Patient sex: F
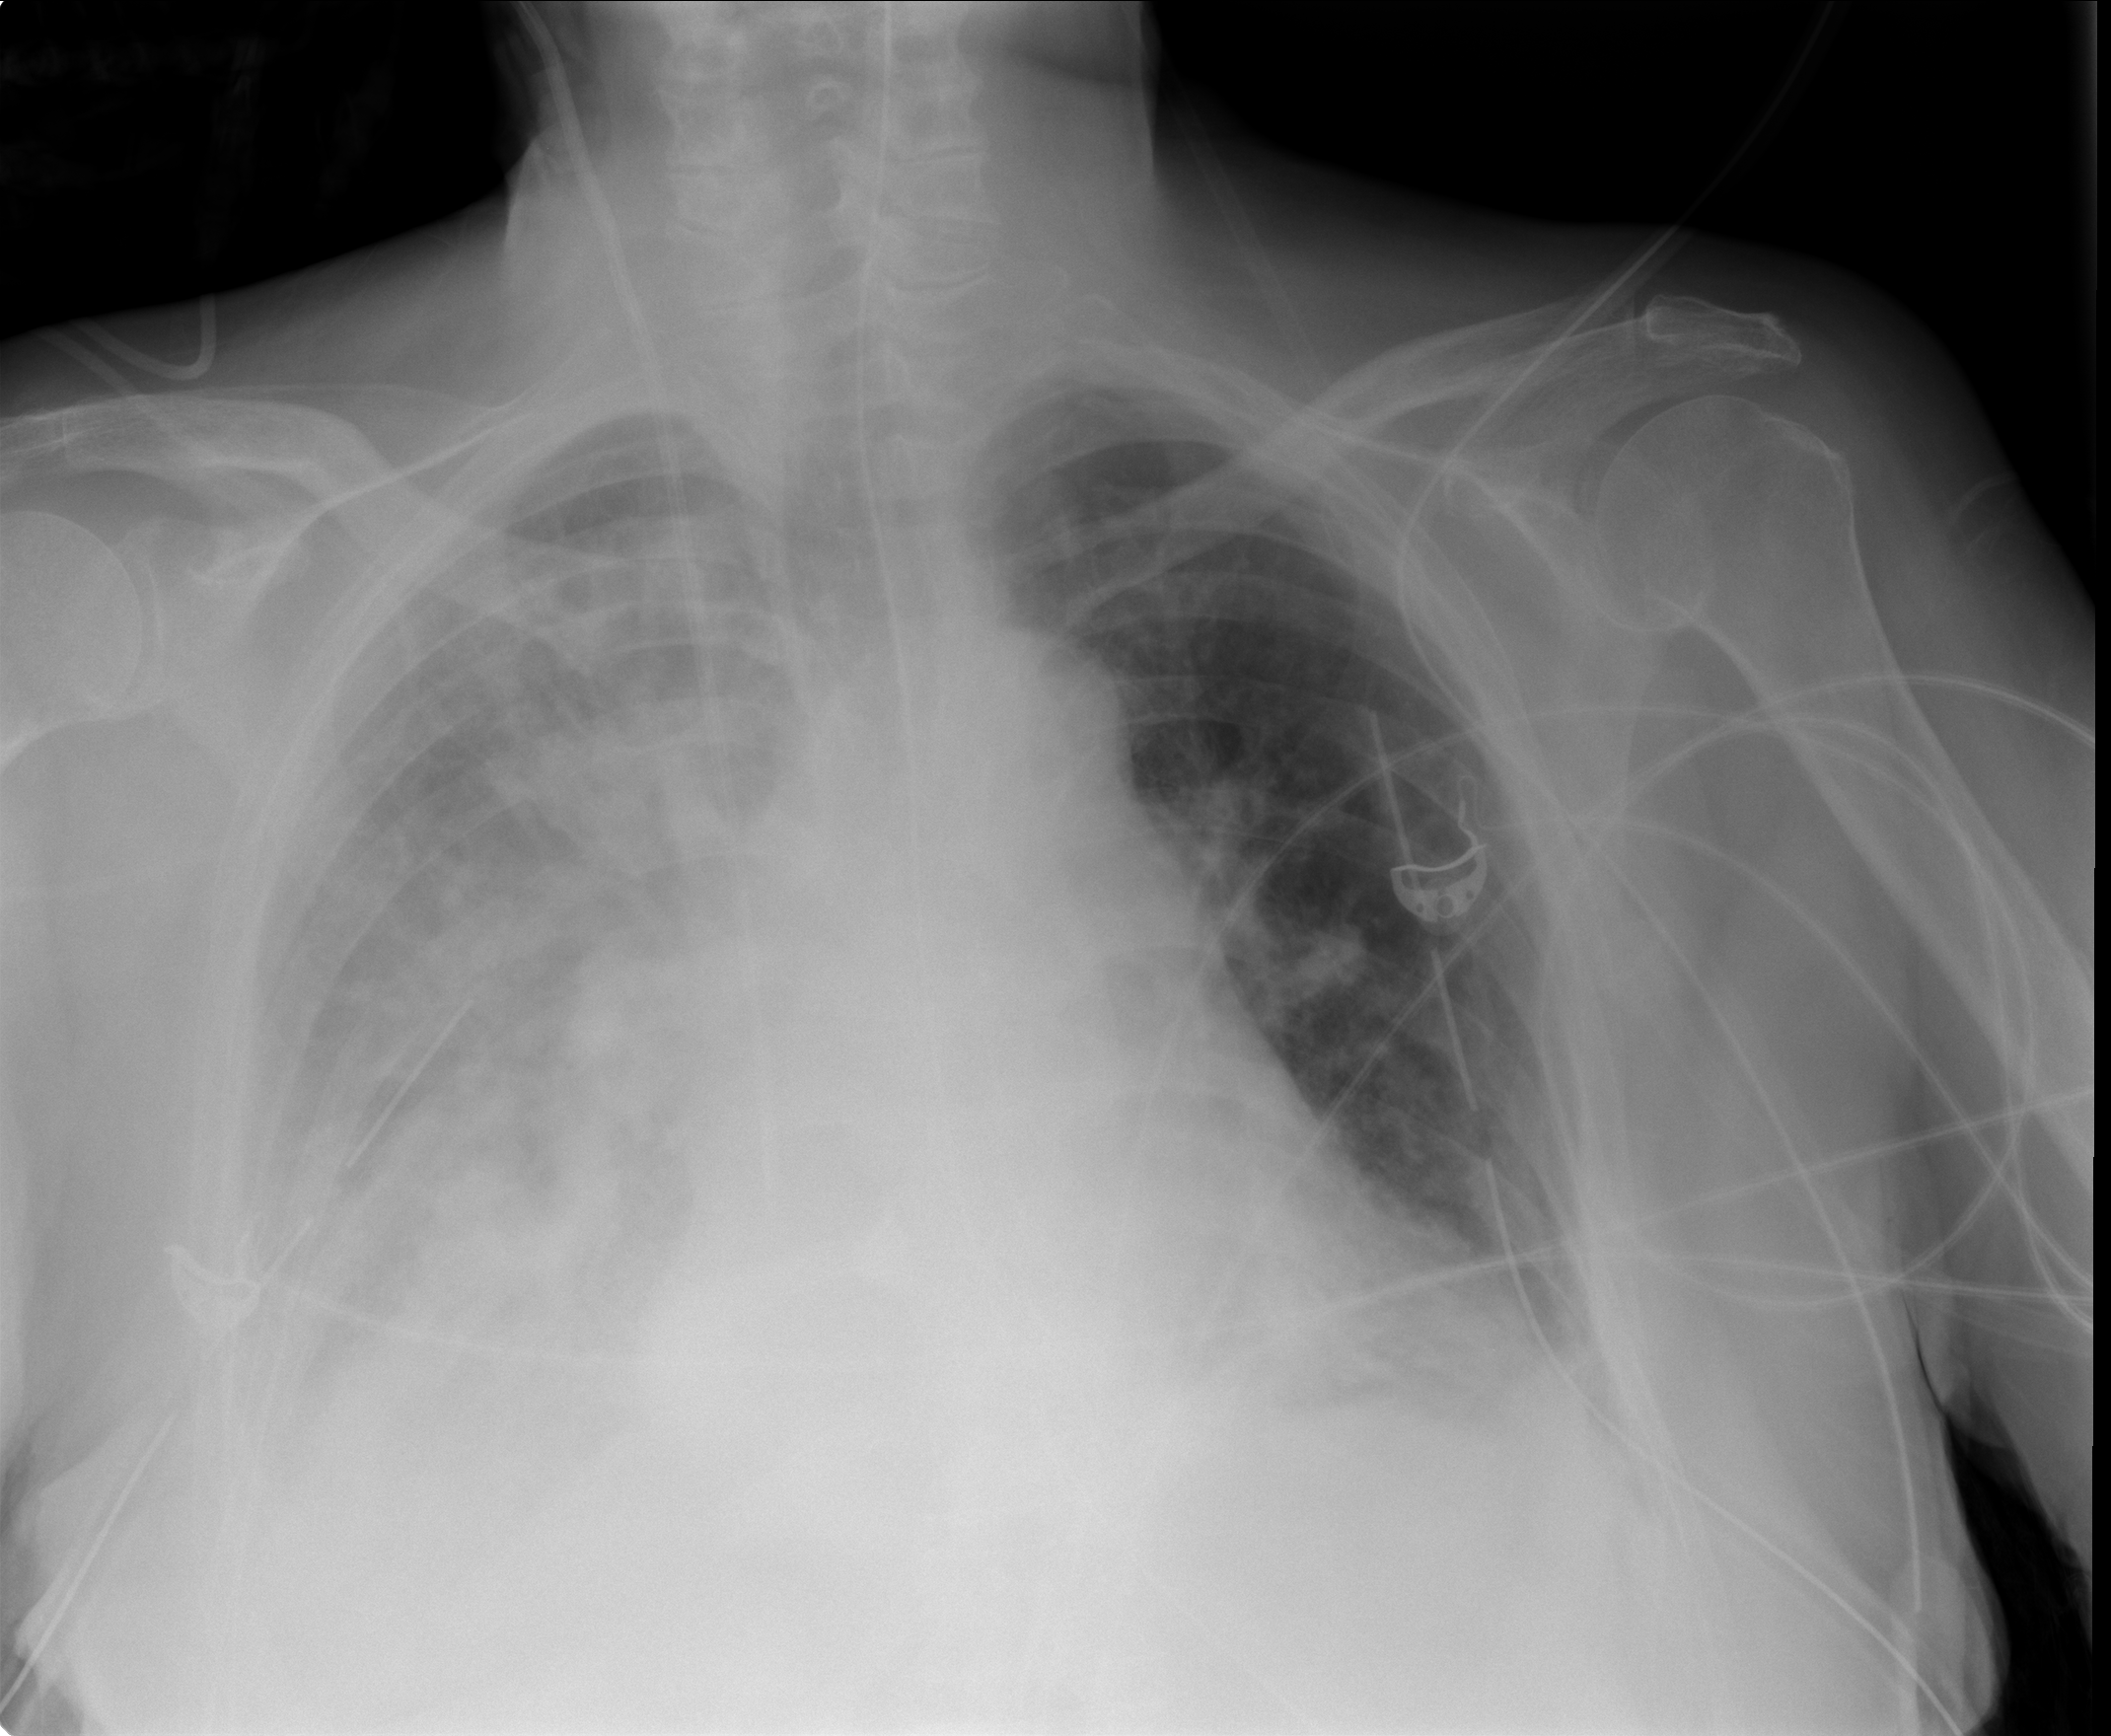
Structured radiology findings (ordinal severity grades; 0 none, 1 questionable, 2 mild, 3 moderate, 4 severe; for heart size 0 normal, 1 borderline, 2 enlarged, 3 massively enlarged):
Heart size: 2
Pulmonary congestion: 2
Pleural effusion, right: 3
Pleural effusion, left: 1
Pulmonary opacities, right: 2
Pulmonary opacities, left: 2
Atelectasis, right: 3
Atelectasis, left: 3